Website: home-depot
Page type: review-order
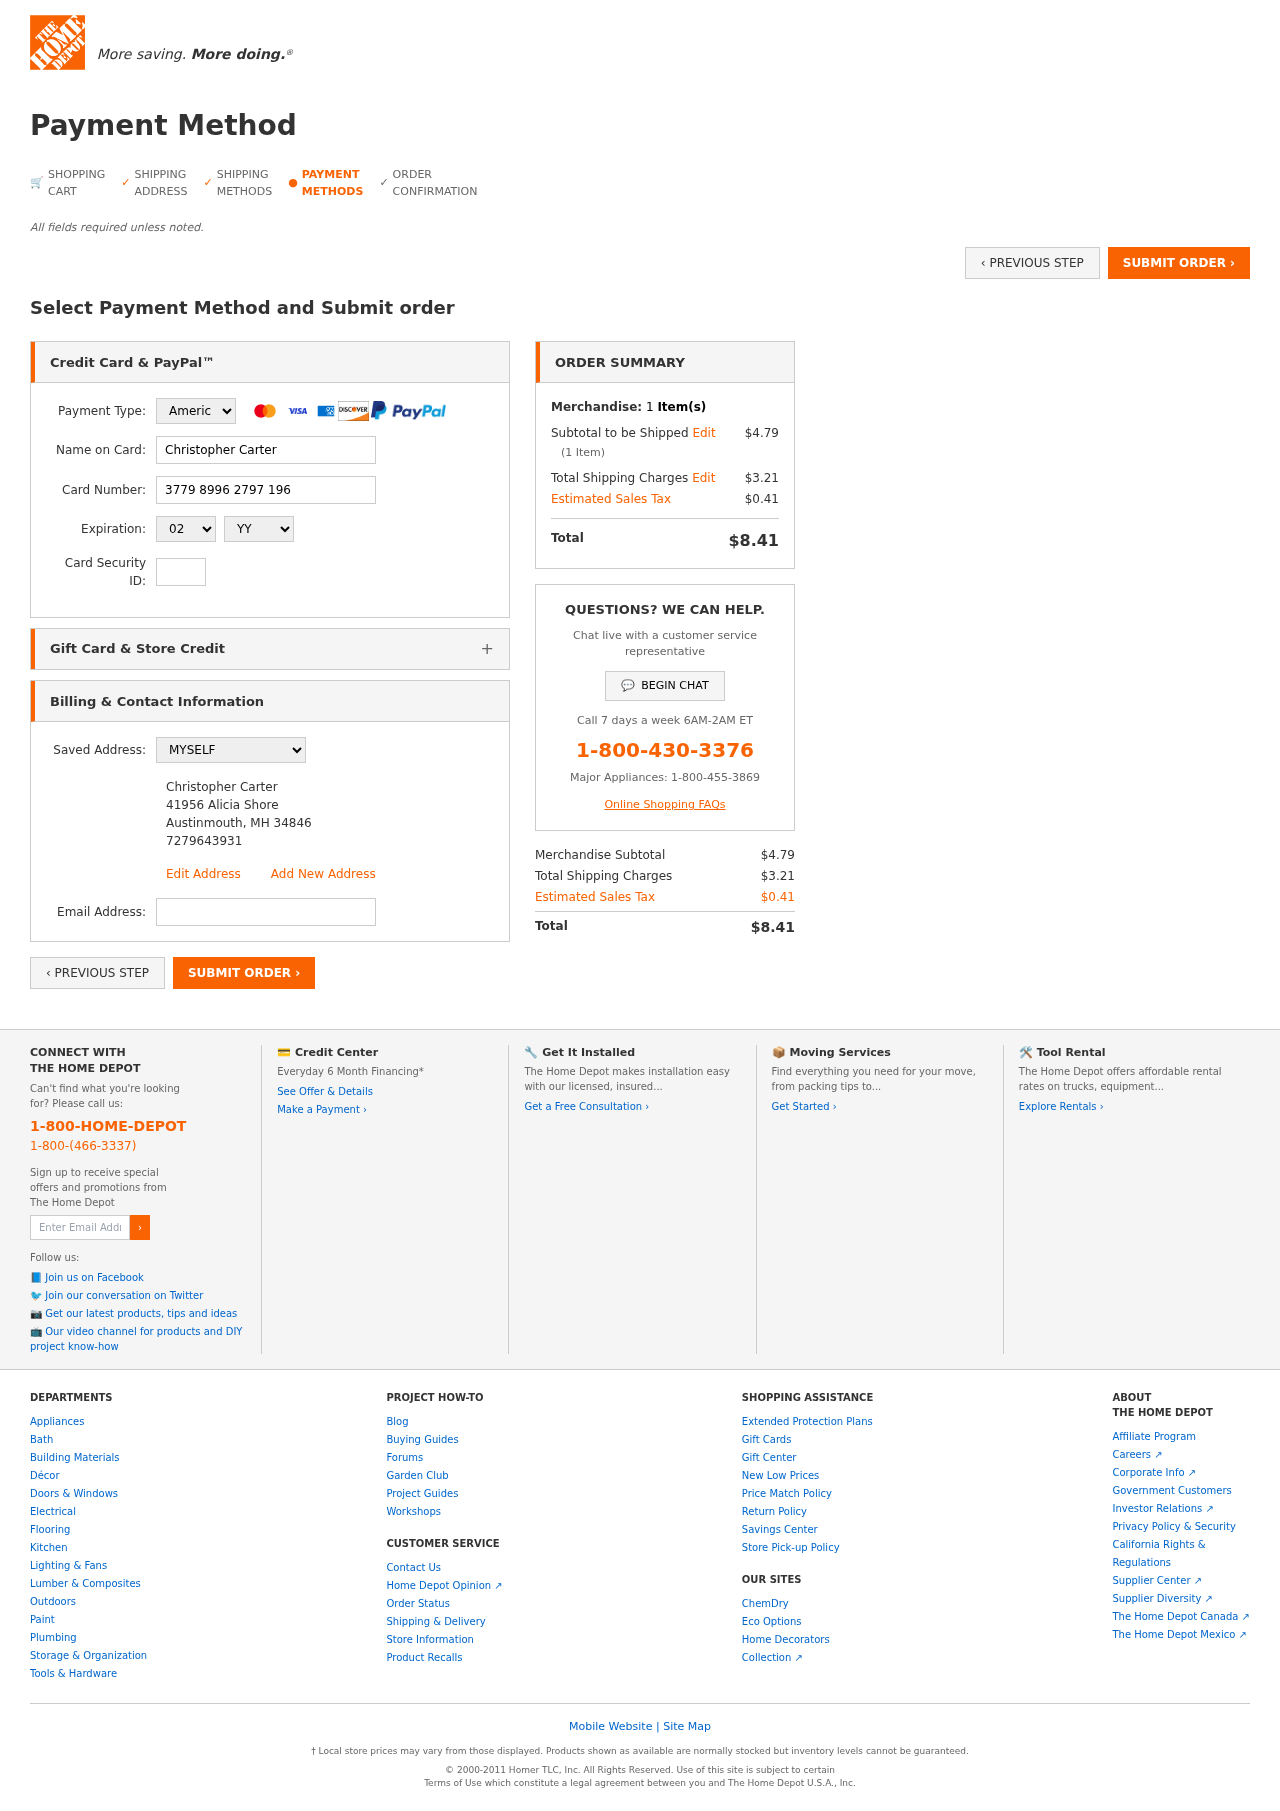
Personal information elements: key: PII_CARD_CVV
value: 1468
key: PII_CARD_EXPIRY_MONTH
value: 02
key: PII_CARD_EXPIRY_YEAR
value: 26
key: PII_CARD_NUMBER
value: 3779 8996 2797 196
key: PII_CARD_TYPE
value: American Express
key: PII_EMAIL
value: ccarter@hotmail.com
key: PII_FULLNAME
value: Christopher Carter
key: PII_FULLNAME2
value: Christopher Carter
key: PII_STREET2
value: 41956 Alicia Shore
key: PII_CITY2
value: Austinmouth
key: PII_STATE_ABBR2
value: MH
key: PII_POSTCODE2
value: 34846
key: PII_PHONE2
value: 7279643931
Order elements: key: ORDER_NUM_ITEMS
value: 1
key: ORDER_SUBTOTAL
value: $4.79
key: ORDER_NUM_ITEMS2
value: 1
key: ORDER_SHIPPING_COST
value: $3.21
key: ORDER_TAX
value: $0.41
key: ORDER_TOTAL
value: $8.41
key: ORDER_SUBTOTAL2
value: $4.79
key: ORDER_SHIPPING_COST2
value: $3.21
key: ORDER_TAX2
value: $0.41
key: ORDER_TOTAL2
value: $8.41